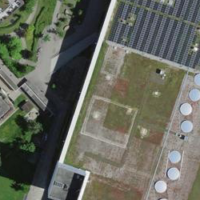
EUNIS habitat code: 54
Species observed at this site:
Pseudochorthippus parallelus
Tussilago farfara
Oedipoda caerulescens
Lamium purpureum